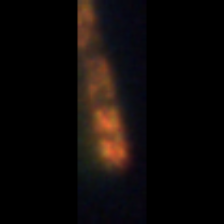
Taxon: Chaetoceros
Group: Diatoms